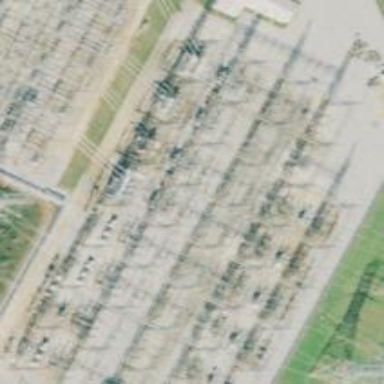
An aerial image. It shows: Switch used for power control.